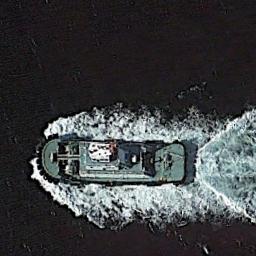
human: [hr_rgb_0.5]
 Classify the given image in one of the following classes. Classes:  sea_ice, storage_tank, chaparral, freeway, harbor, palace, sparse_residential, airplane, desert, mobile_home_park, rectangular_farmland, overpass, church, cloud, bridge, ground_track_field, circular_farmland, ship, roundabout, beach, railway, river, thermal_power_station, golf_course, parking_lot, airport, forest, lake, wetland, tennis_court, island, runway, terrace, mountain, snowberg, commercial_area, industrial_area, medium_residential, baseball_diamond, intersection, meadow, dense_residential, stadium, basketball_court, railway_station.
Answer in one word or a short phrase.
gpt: ship